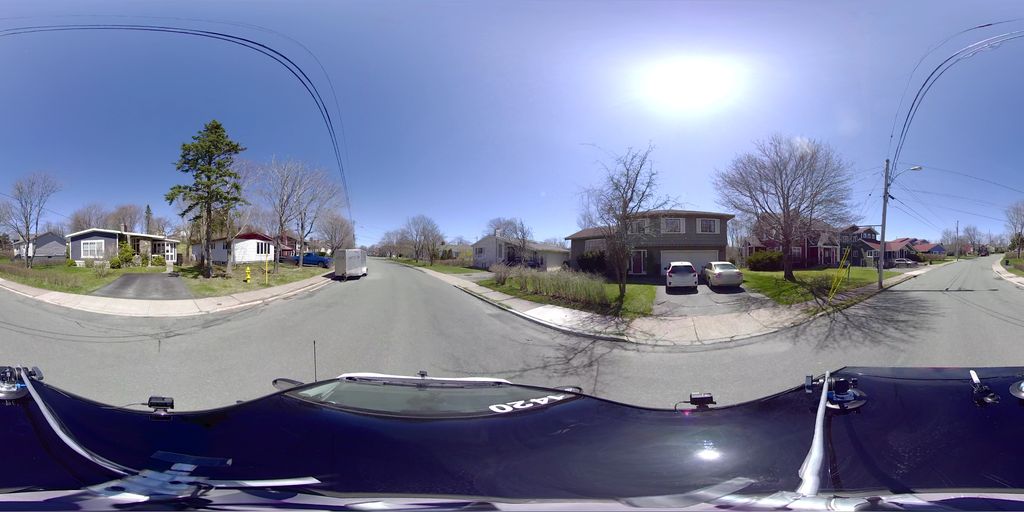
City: st_johns